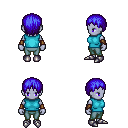
a pixel art fantasy rpg character, female body template, dark elf, purple skin, teal sleeveless shirt, teal pants, blue plain hairstyle, cloth bracers, metal boots, four views (front, back, left, right), 2x2 character sprite sheet, small pixel art, hard edges, no anti-aliasing